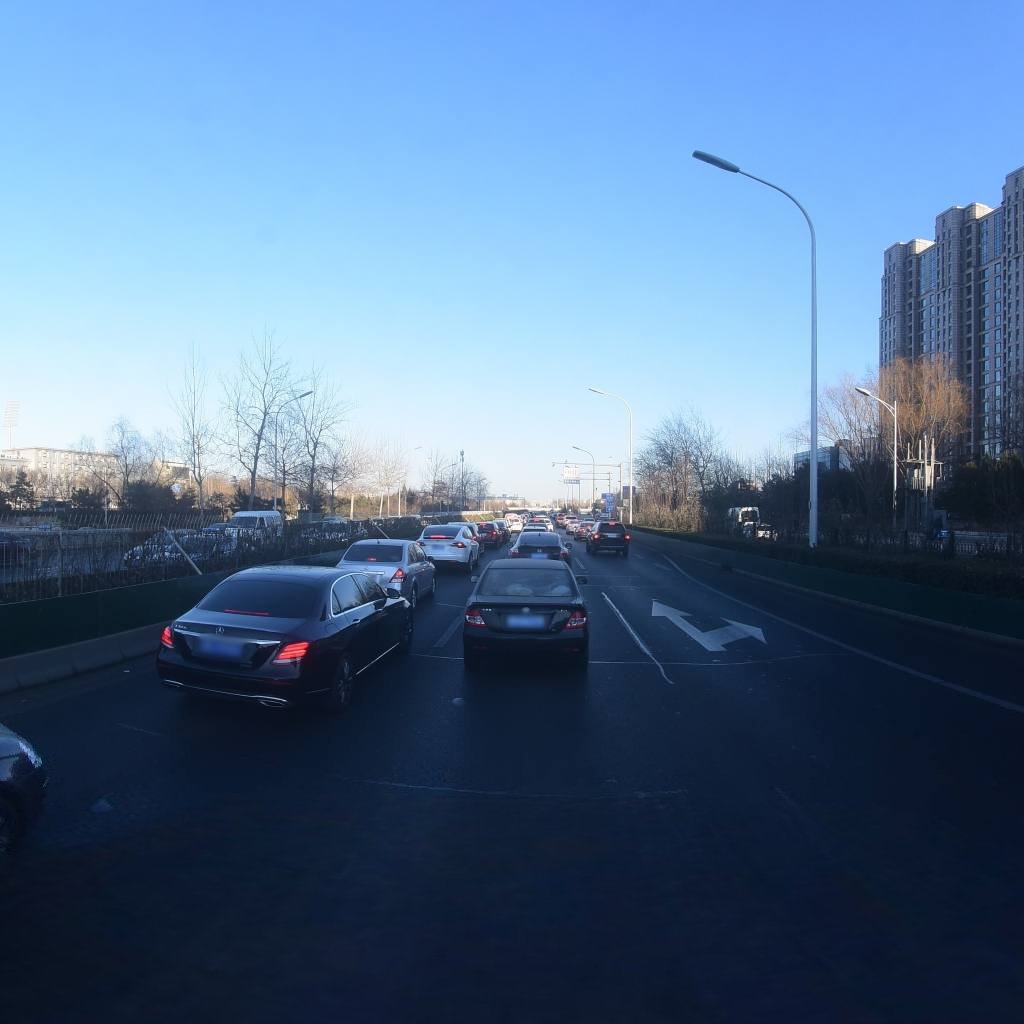
Region: Dongcheng
Road damage annotations: transverse patch, transverse patch, transverse patch, longitudinal patch, transverse patch, transverse patch